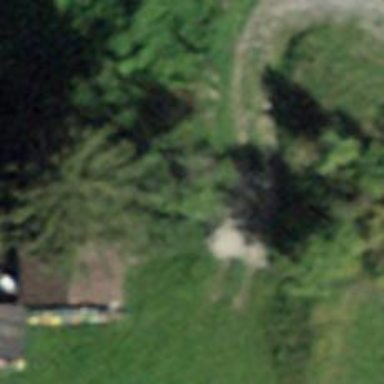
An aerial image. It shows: Culvert tunnel.